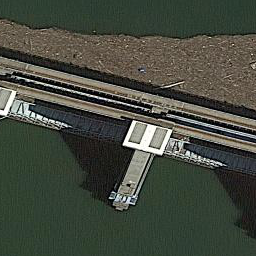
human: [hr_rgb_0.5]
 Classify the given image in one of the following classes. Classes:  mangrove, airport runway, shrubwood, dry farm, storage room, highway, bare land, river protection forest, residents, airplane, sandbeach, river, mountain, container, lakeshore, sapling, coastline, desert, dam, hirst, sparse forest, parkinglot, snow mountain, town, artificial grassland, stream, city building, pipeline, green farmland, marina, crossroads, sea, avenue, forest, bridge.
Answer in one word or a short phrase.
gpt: dam